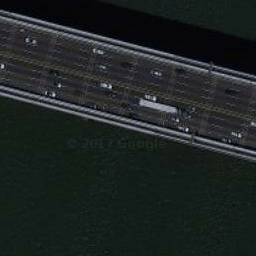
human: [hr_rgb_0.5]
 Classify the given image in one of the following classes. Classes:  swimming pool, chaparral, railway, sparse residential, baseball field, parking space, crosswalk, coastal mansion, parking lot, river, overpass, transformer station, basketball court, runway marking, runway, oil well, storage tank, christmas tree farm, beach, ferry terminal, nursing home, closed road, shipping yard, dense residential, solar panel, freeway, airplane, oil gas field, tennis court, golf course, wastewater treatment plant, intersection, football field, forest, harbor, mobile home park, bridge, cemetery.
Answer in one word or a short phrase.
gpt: bridge